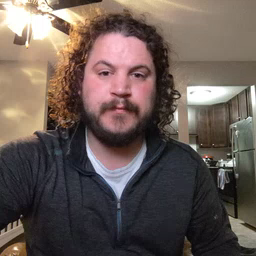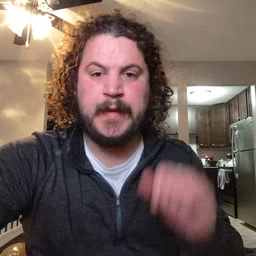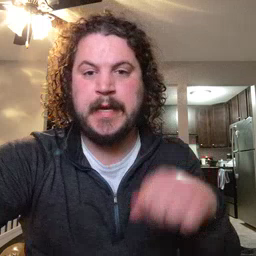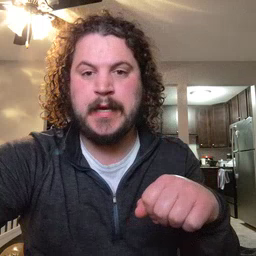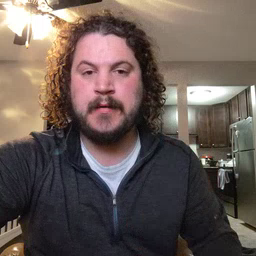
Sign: can